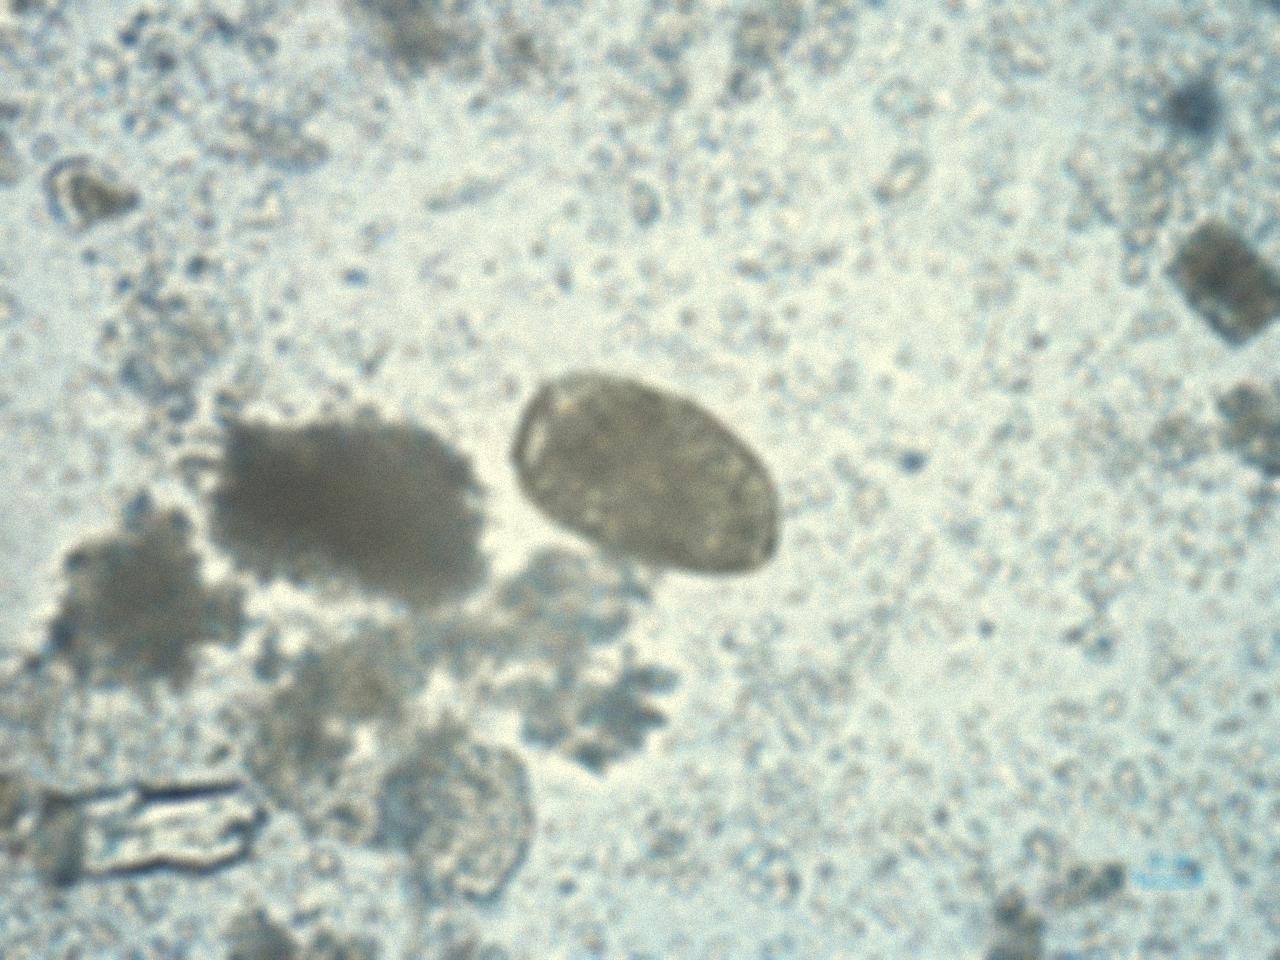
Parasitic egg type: Paragonimus spp